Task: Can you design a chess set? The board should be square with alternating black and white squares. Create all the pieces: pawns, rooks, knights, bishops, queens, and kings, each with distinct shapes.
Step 4022:
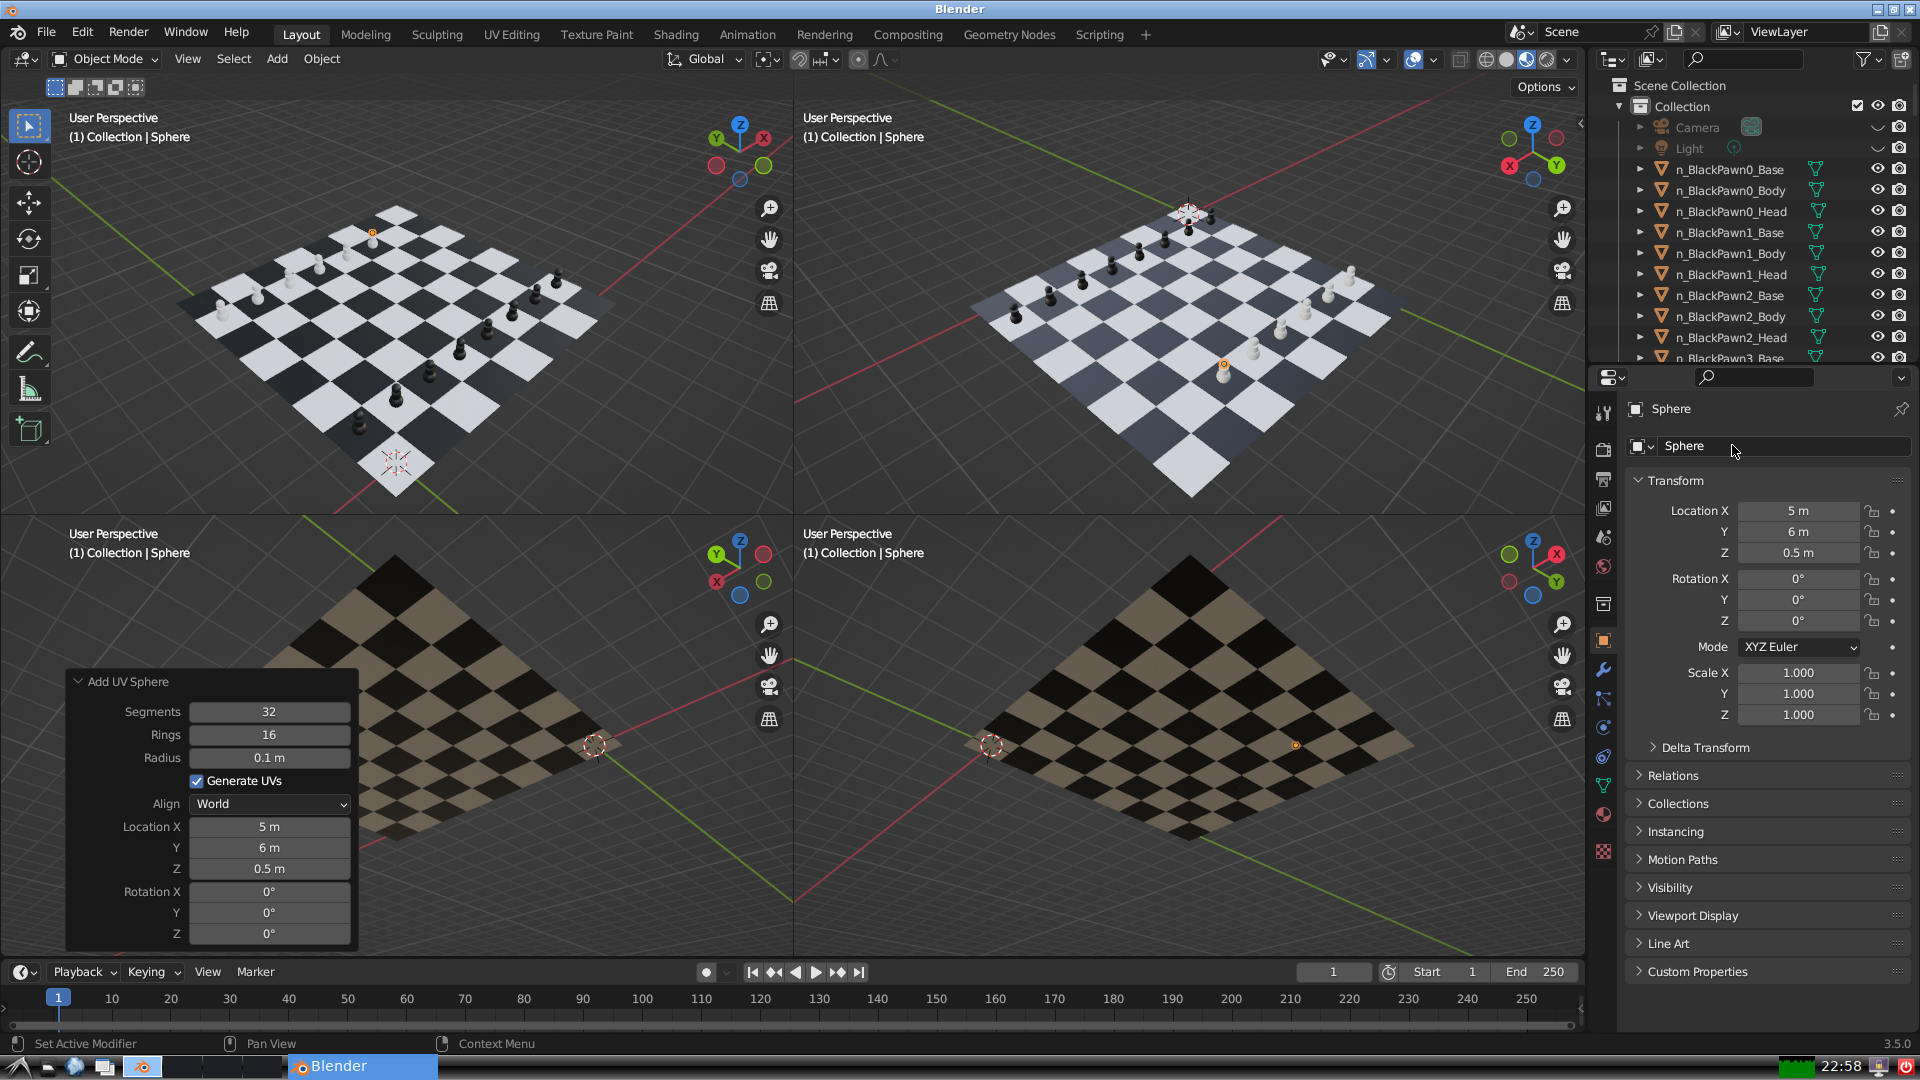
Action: click: no